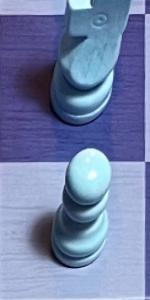
Label: Pawn_White